Field crop: tomato
Growth stage: 2
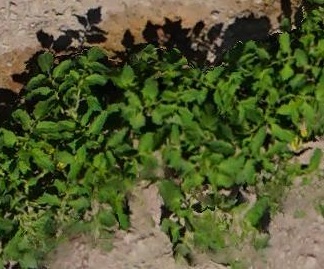
Species: tomato